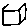
Label: square